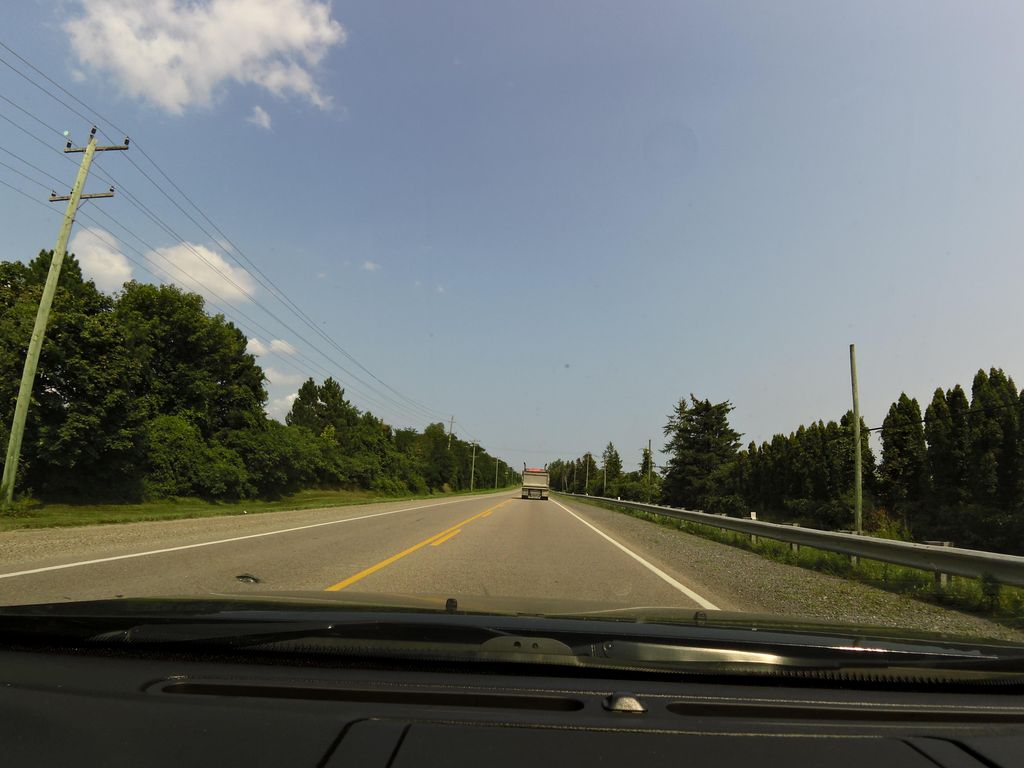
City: hamilton